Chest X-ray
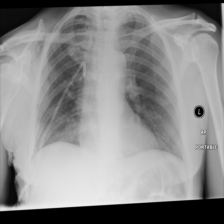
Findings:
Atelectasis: negative
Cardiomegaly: negative
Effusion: negative
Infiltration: negative
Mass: negative
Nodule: negative
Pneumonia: negative
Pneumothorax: positive
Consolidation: negative
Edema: negative
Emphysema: negative
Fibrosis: negative
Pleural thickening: negative
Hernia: negative